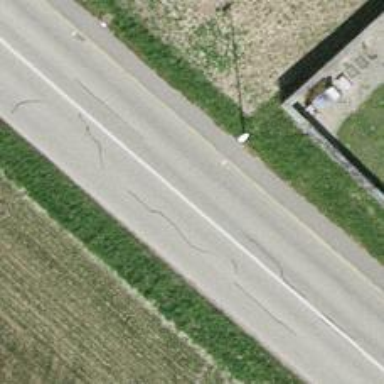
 featuring lane for cyclists on both sides."